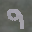
Label: 9